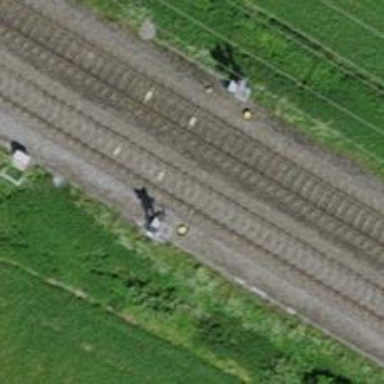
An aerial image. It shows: Railway signal.